Interaction volume radius: 5 \u00c5
Interaction volume height: 25 \u00c5
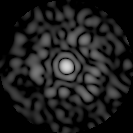
Disorder parameter: 0.8128